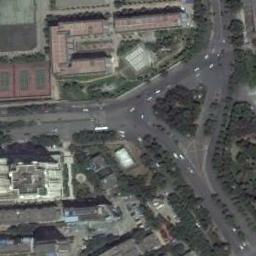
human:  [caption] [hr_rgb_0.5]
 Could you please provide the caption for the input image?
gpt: Many buildings and trees are next to the roundabout .

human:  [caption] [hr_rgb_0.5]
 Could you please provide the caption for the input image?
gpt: There are several moving vehicles on the road at the roundabout, Many buildings and some trees and a few lawns around the roundabout .

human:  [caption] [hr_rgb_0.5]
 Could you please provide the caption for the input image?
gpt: The roundabout with three exits and entrances is in the commercial area and some cars are driving on the roundabout .

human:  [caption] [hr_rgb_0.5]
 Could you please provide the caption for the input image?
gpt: The roundabout is next to buildings and trees .

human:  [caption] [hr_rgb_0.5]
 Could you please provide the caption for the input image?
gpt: There are some buildings and green trees beside the roundabout .